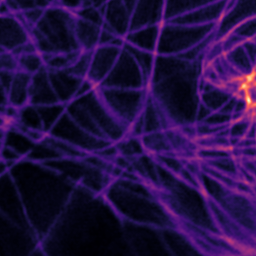
Label: Super-resolution Microtubules image